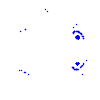
Particle: pion